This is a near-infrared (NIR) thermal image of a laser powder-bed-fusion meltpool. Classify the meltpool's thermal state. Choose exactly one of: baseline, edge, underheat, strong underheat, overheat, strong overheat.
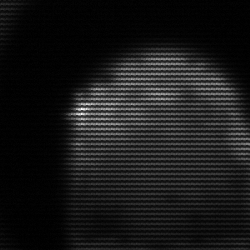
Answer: edge